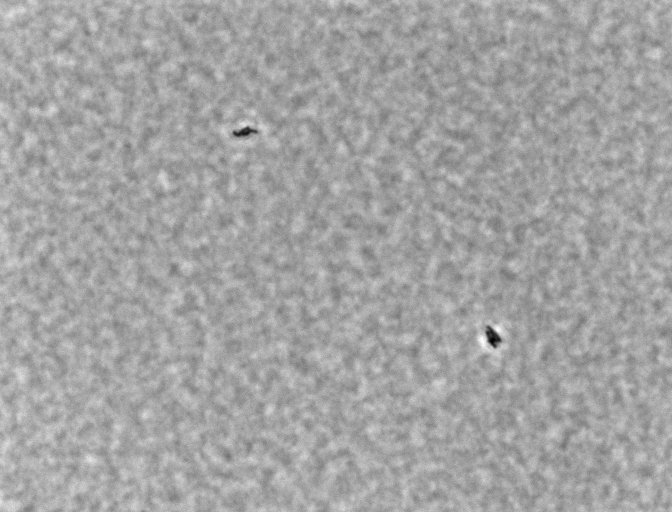
Listeria innocua